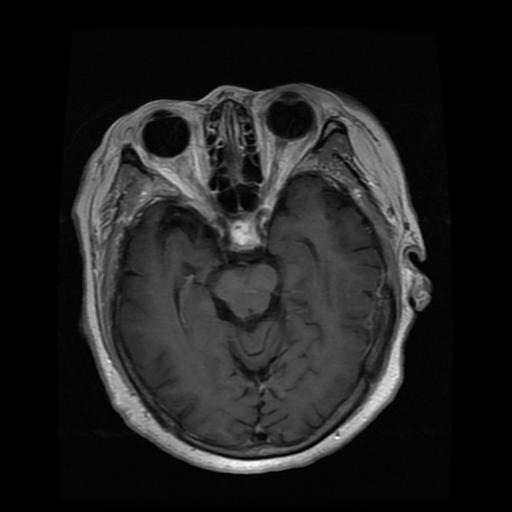
Label: pituitary